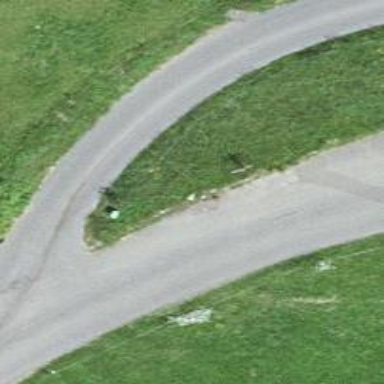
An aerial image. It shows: Historic wayside cross.